Interaction volume radius: 5 \u00c5
Interaction volume height: 15 \u00c5
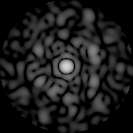
Disorder parameter: 0.7971